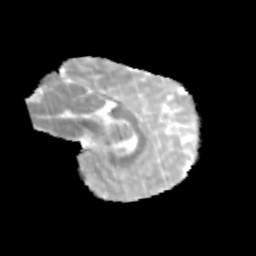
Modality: MD
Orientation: sagittal
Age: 12
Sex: female
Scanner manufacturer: siemens
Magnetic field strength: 3 T
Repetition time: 3.8 s
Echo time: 0.07 s